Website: bh-photo
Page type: account-selection
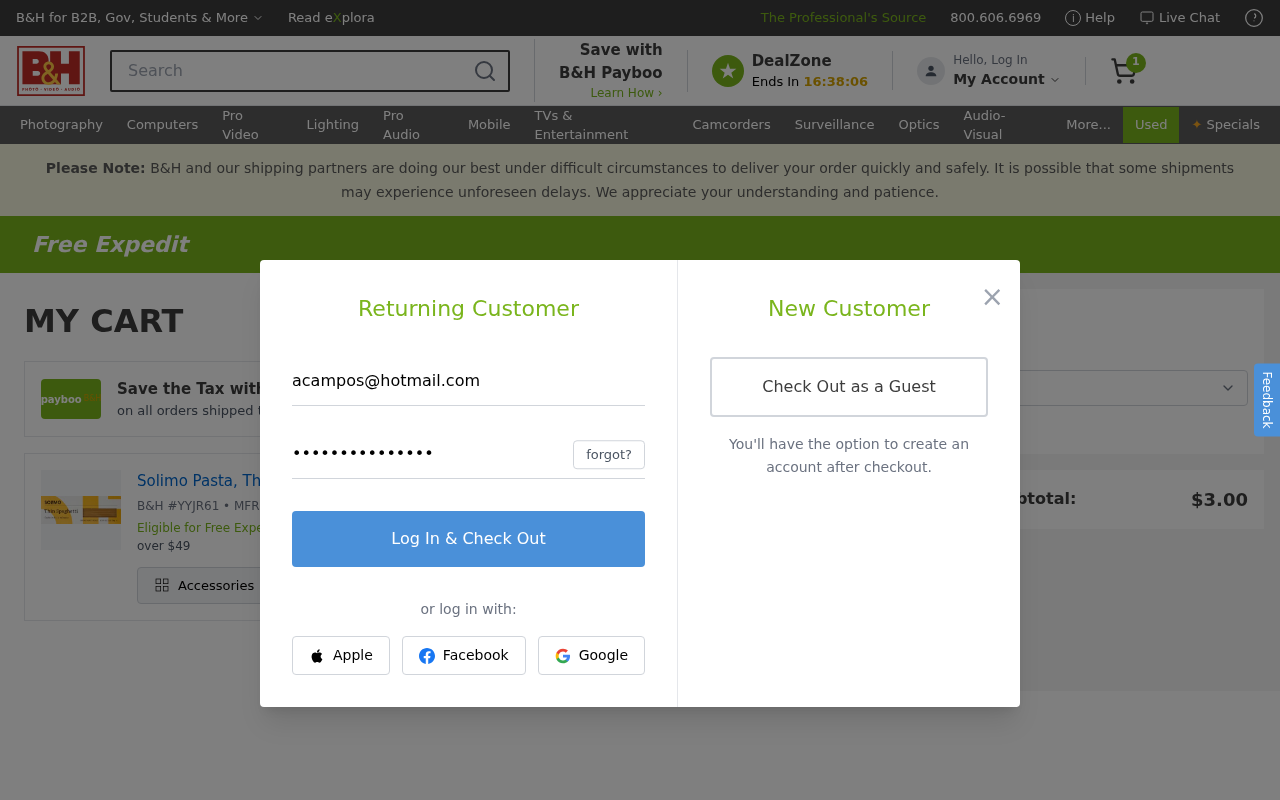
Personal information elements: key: PII_EMAIL
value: acampos@hotmail.com
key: PII_POSTCODE
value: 39882
Product elements: key: PRODUCT1_NAME
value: Solimo Pasta, Thin Spaghetti, 48oz
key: PRODUCT1_QUANTITY
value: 1
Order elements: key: ORDER_NUM_ITEMS
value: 1
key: ORDER_SUBTOTAL
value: $3.00
Search elements: key: HEADER_SEARCH
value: Search
Other elements: key: BH_ITEM_NUMBER
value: YYJR61
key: MFR_NUMBER
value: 21900R